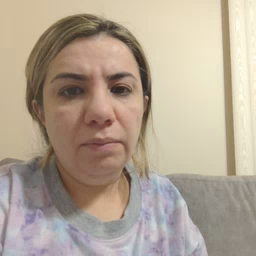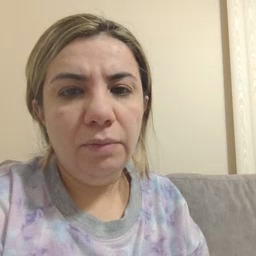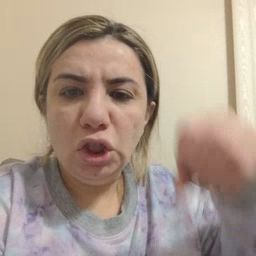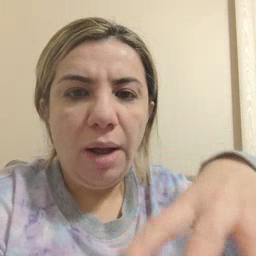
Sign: drop